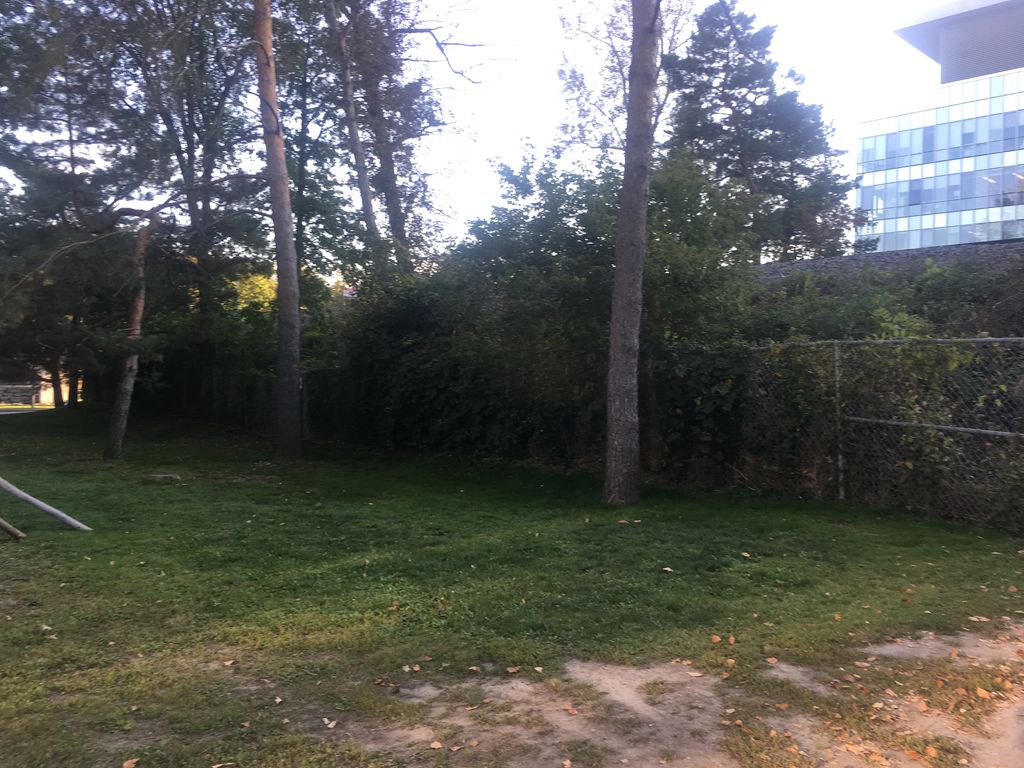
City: ottawa-gatineau